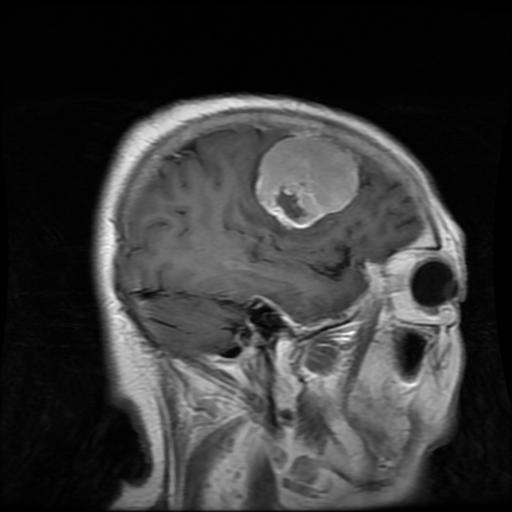
Label: meningioma